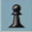
Piece: bP